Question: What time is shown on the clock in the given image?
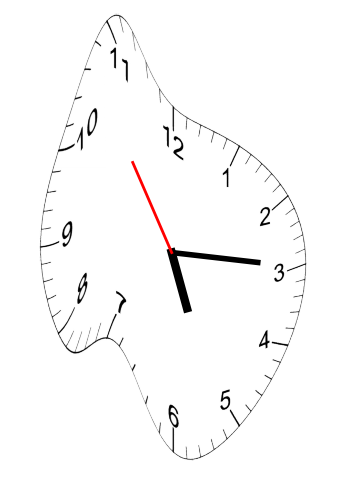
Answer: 05:14:54